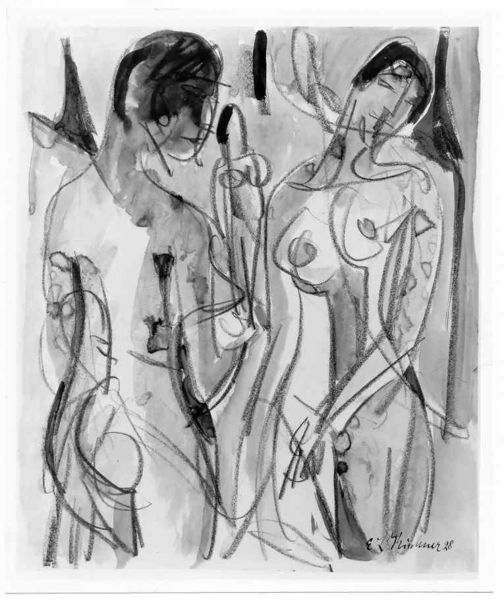
Titel: Drei Akte im Wald
Künstler: Ernst Ludwig Kirchner
Standort: Karlsruhe
Institution: Staatliche Kunsthalle Karlsruhe
Schlagwörter: akt, gruppe, hand, kopf, körper, mann, nackt, weiß, aquarell, badende, frauen, kirchner, brust, busen, frau, frisur, grau, haar, kreide, licht, mund, nase, rücken, schwarz, skizze, zeichnung, expressionismus, flächig, malerei, gesichter, arm, arme, augen, gesicht, hände, signatur, spiegel, figur, haare, halbfigur, drei, paar, blatt, frontal, bein, brüste, hintern, rückenansicht, schrift, zwei, spiegelbild, studie, moderne, datierung, abstrakt, modern, linien, figuren, zwei frauen, ernst, datum, brustwarzen, scham, geneigt, striche, umriss, foto, nacktheit, penis, tusche, offen, linie, kohle, arsch, form, schwarz-weiss, lithografie, strich, bleistift, entwurf, pinsel, kohlezeichnung, stift, jahr, rückansicht, expressiv, picasso, verschlungen, begegnung, vorderansicht, neigen, drei frauen, ludwig, vorne, stricht, abstakt, überlagerung, frontel, dreiergruppe, ernst ludwig kirchner, gewirr, nackte frauen, po, 28, selbstbefriedigung, 1928, irchner, +zeichnung, kohlestriche, brüsete